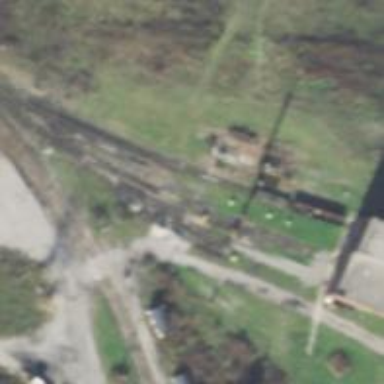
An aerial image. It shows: Preserved railway spur.